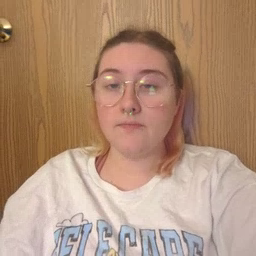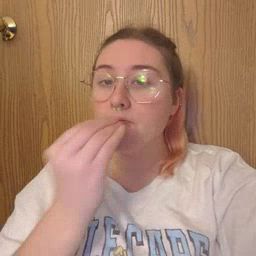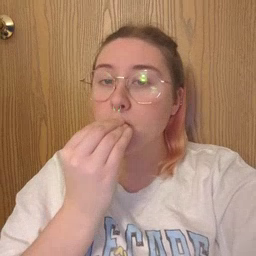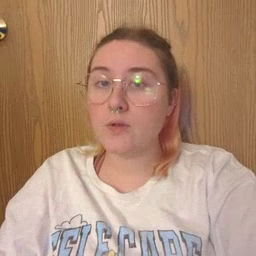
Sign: food